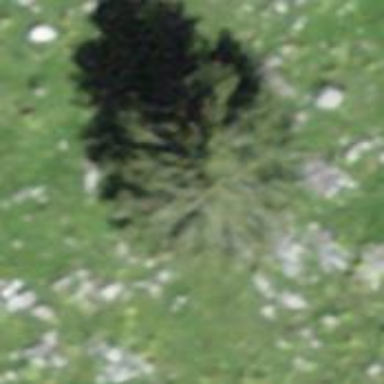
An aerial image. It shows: Needle-leaved tree in nature.